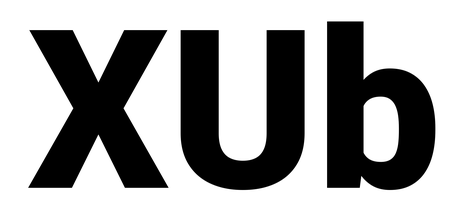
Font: Roboto_Black